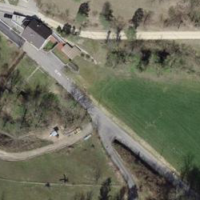
EUNIS habitat code: 44
Species observed at this site:
Aruncus dioicus
Himantoglossum hircinum